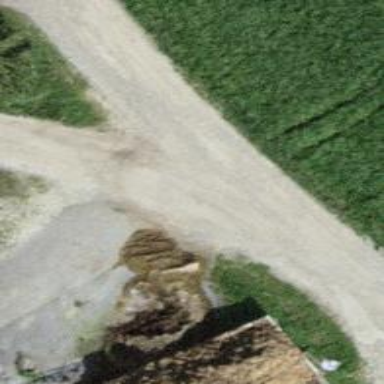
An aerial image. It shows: Dirt driveway that serves as road.